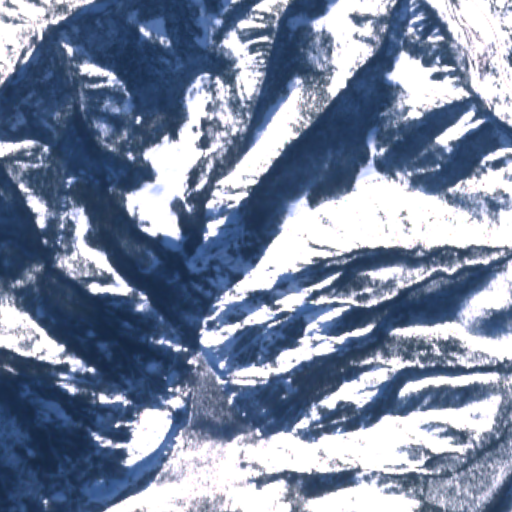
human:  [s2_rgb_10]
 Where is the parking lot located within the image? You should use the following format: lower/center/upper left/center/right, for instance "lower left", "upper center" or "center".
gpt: The parking lot is located in the upper right of the image.
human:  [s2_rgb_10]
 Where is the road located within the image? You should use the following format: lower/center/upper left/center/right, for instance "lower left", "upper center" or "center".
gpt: There is no road in the image.